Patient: sex M, age 44
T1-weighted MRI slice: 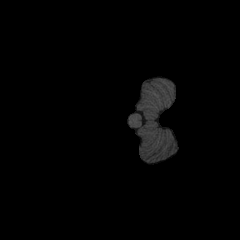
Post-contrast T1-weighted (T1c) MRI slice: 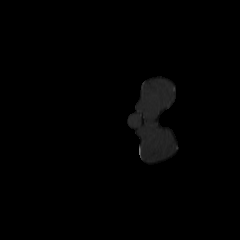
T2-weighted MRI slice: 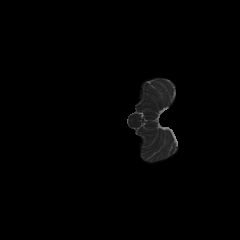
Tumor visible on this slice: no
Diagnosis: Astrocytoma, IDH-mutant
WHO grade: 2